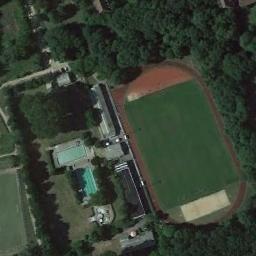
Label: ground_track_field